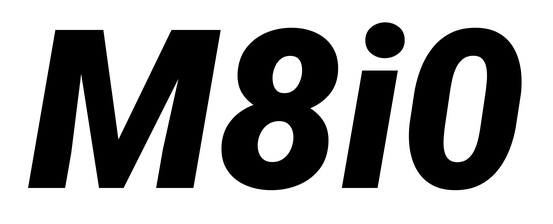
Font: Roboto-Italic_Black_Italic